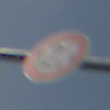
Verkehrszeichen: TatsaechlicheBreite2
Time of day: MorningAfternoon
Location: Outdoor (Suburban)
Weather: PartlyCloudy
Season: NotSpecified
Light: Natural